Question: What is the reading of the measurement in the image?
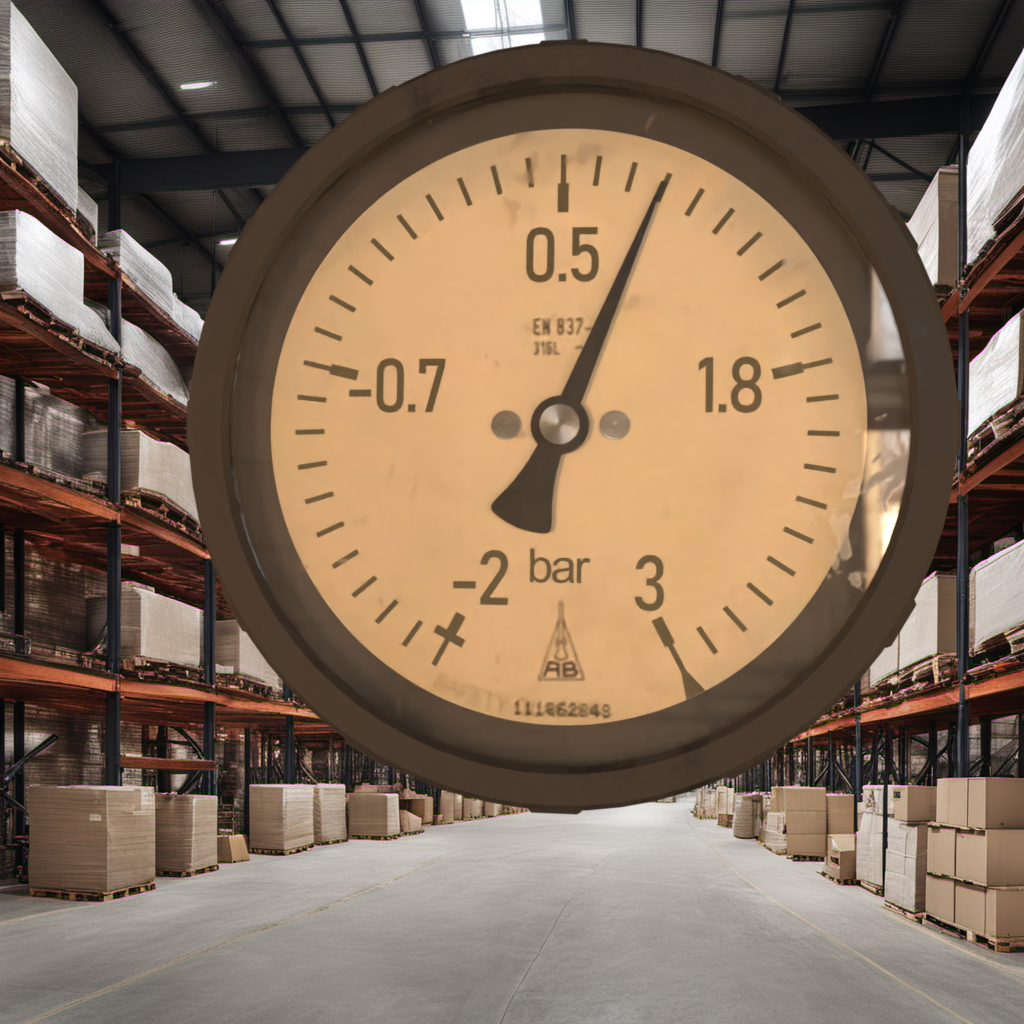
Answer: The result is 0.88
Question: What is the range of this measurement?
Answer: The range is from -2 to 3
Question: What is the minimum and maximum value of this measurement?
Answer: The minimum value is -2 and the maximum value is 3